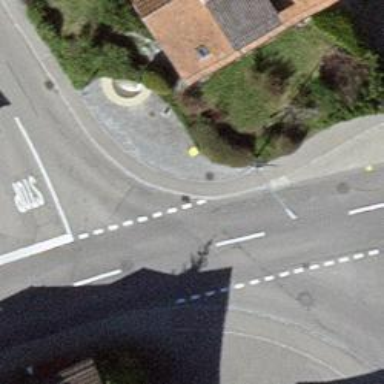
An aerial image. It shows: Post box is visible.